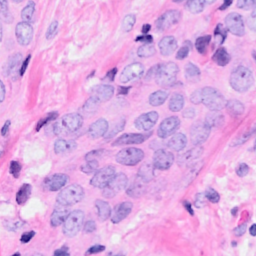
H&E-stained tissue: Breast